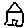
Label: house